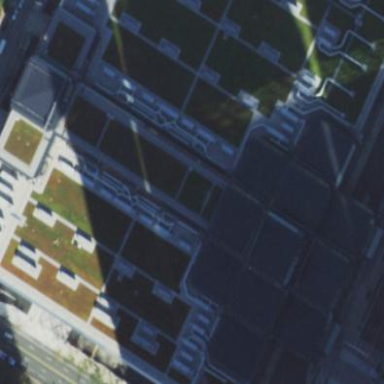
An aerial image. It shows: Building with flat black glass roof. The overall building color is black.